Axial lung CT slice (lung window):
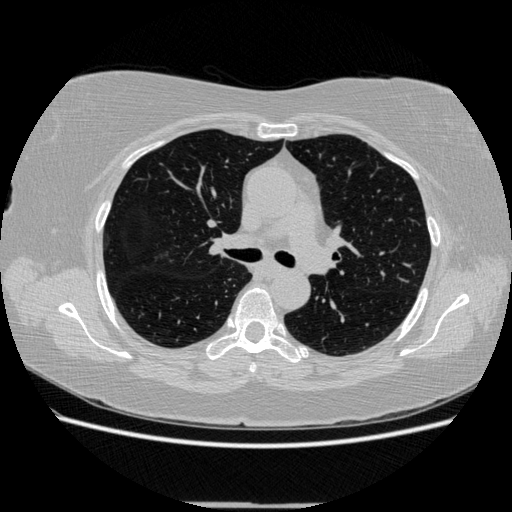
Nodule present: no